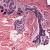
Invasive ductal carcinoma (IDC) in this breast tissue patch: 0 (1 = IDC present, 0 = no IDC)